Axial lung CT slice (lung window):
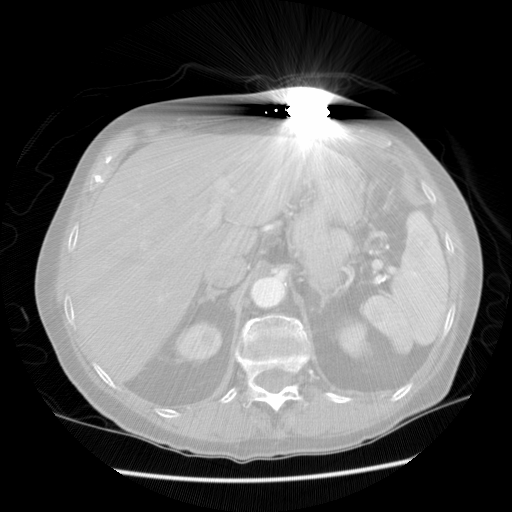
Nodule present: no